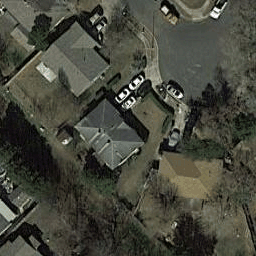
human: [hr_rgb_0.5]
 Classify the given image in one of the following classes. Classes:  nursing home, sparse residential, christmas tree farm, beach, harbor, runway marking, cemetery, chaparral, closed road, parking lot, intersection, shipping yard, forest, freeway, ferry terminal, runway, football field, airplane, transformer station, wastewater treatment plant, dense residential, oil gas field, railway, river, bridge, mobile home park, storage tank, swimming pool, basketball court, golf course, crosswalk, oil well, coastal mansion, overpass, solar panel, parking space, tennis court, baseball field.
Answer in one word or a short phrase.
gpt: sparse residential